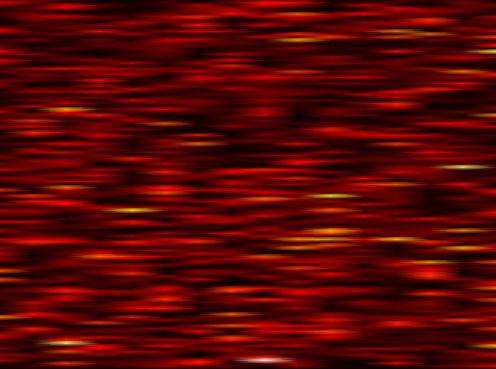
Label: OFDM